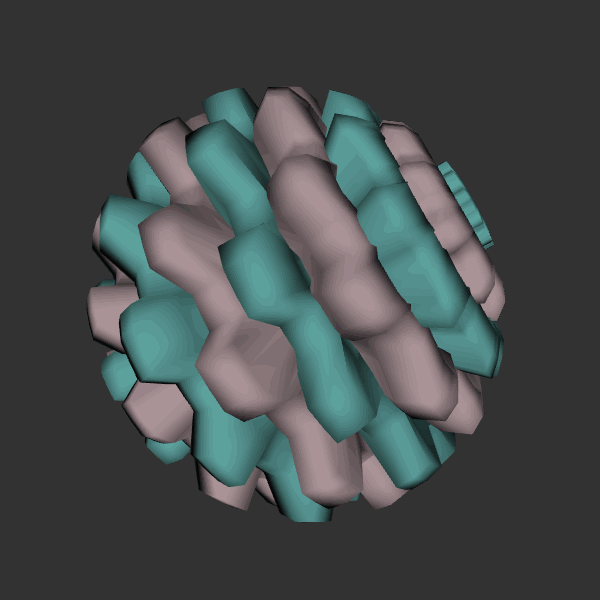
Background: dark